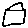
Label: house